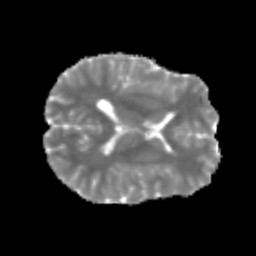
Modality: MD
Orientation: axial
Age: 25
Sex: male
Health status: healthy
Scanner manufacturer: siemens
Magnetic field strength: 3 T
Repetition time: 3.6 s
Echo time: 0.092 s